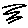
Label: zigzag